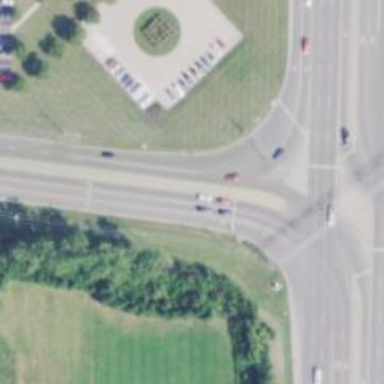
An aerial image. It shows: Solid stop line on the road.